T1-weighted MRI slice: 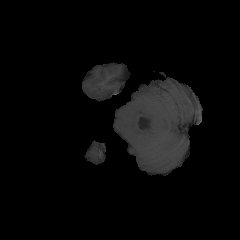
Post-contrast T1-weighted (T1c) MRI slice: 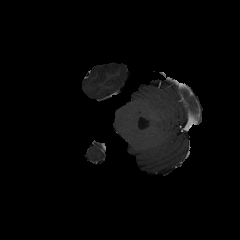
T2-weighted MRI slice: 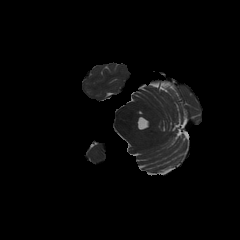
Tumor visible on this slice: no